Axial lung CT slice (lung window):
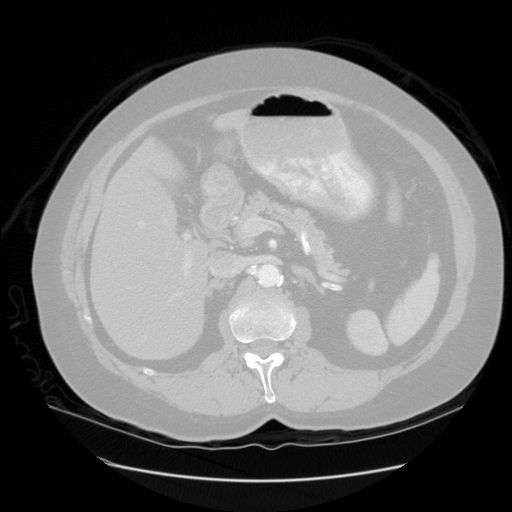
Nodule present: no